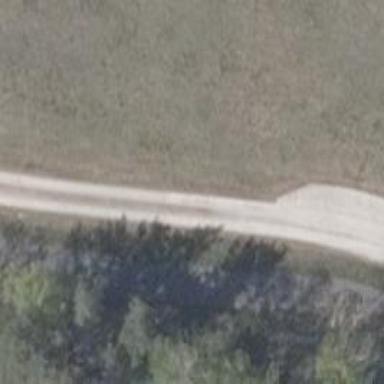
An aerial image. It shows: Track road with concrete surface and grade 1 track type.